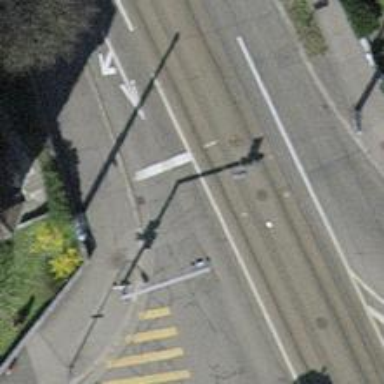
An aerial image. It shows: Road with traffic signals.